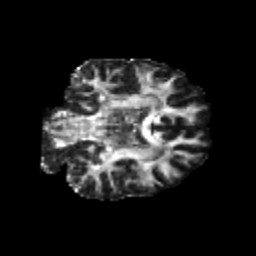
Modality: FA
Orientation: coronal
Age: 23
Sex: male
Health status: healthy
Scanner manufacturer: philips
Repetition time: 7.39 s
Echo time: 0.08599 s